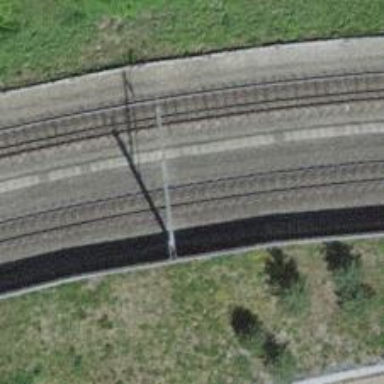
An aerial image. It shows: Narrow-gauge railway with single track. The railway is electrified with contact line.